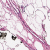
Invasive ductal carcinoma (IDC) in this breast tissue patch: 0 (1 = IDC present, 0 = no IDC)